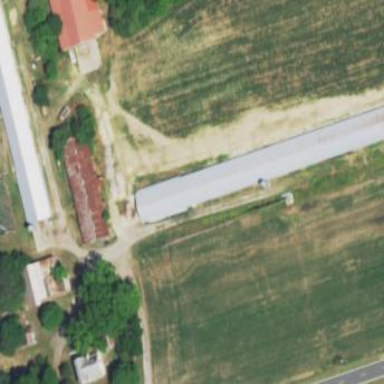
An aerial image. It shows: Poultry house building.